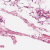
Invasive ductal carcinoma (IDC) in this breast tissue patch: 0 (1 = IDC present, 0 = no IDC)